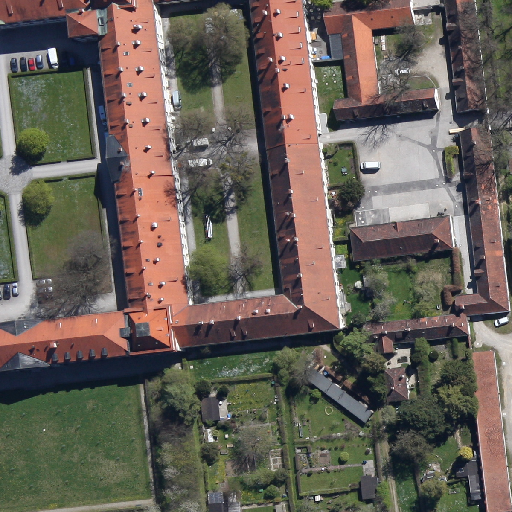
Referring expression: impervious surface